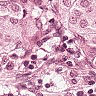
Metastatic tissue present: yes